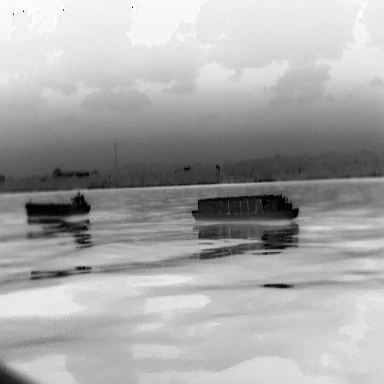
There are two objects shown in the infrared image, including a fishing_boat, and a liner.